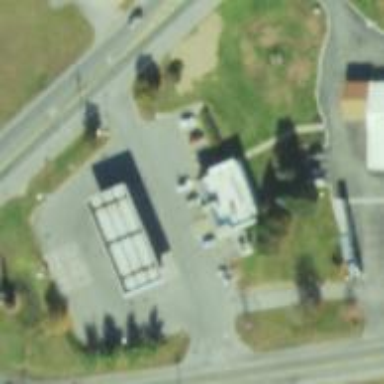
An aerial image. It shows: Convenience shop.